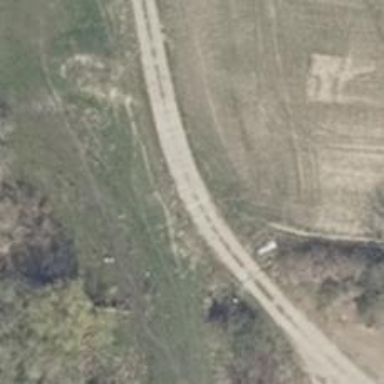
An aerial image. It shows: Service road with concrete plate surface of grade1 quality.